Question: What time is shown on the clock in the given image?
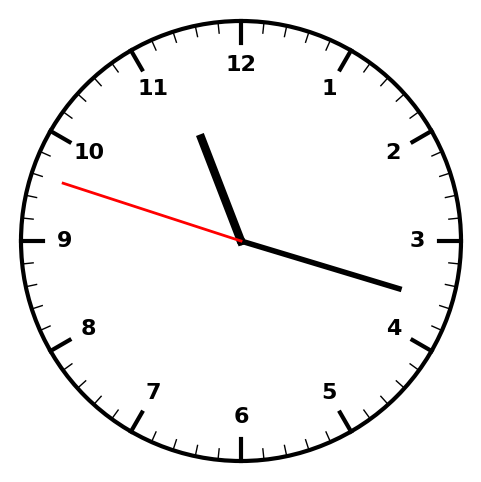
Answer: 11:17:48